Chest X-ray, PA view. Patient: 54 years old, sex M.
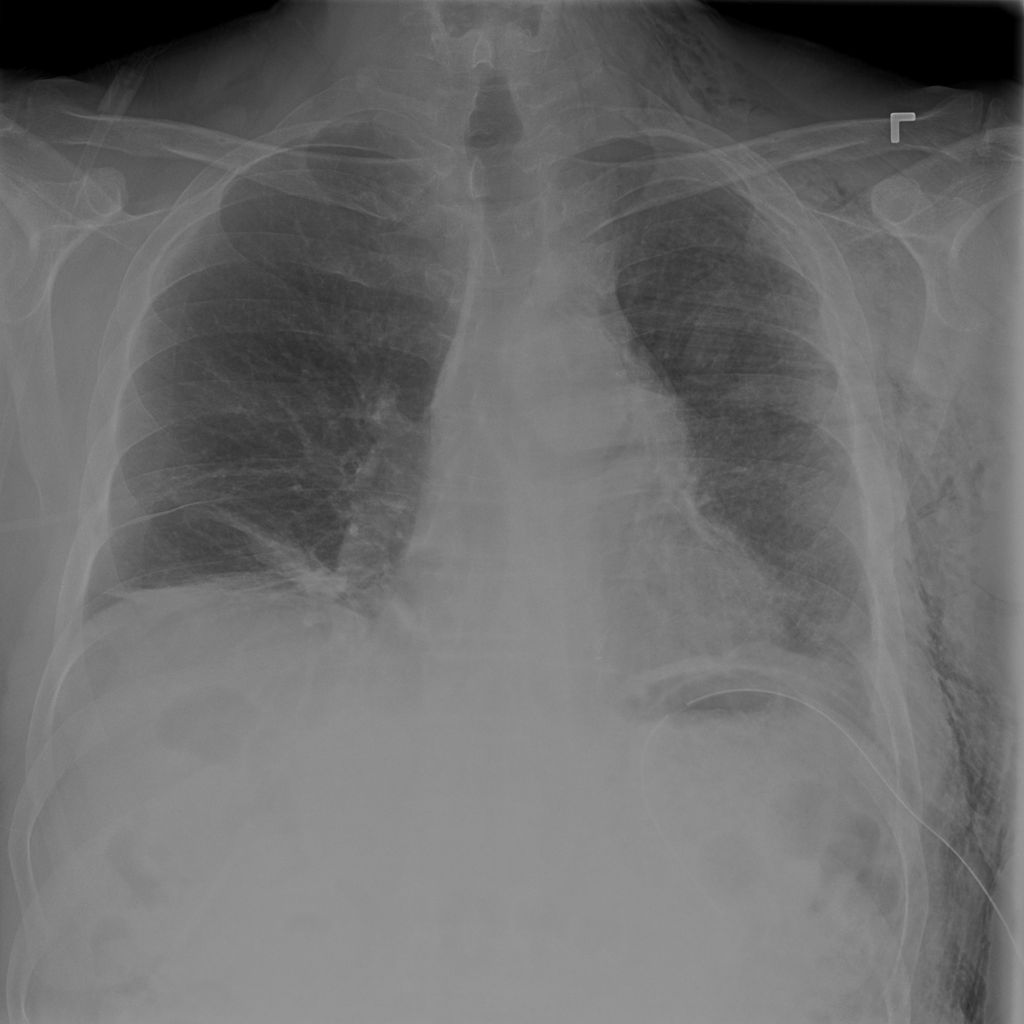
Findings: No Finding